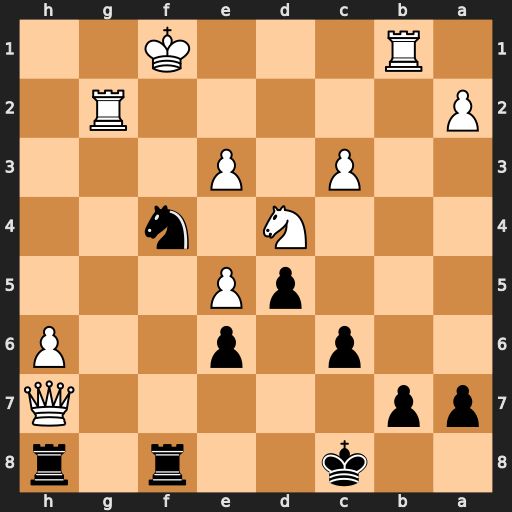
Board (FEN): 2k2r1r/pp5Q/2p1p2P/3pP3/3N1n2/2P1P3/P5R1/1R3K2
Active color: b
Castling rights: -
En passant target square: -
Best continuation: Nxg2+ Kxg2 Rxh7